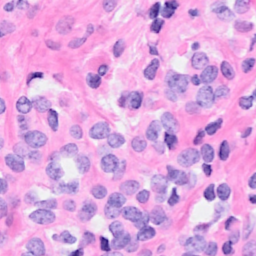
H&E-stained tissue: Breast